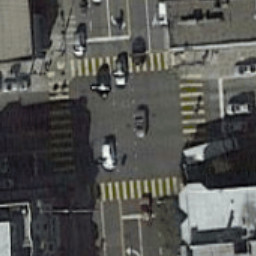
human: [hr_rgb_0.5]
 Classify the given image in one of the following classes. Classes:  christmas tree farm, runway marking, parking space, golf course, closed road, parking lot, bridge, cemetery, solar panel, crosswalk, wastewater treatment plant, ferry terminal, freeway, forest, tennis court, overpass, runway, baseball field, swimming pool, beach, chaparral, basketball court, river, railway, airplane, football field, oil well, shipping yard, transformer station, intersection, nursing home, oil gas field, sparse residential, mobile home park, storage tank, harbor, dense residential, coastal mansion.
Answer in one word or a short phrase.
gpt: crosswalk